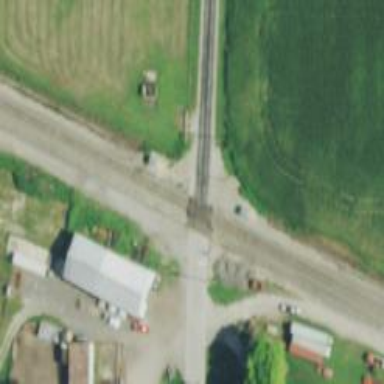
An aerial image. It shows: Level crossing with both lights and saltire in place.